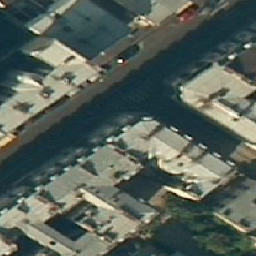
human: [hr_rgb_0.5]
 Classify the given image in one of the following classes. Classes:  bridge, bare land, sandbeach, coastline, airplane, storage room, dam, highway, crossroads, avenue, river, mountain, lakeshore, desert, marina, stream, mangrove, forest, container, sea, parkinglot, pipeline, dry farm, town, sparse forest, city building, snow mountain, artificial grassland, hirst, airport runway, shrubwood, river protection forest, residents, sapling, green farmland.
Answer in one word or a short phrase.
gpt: city building